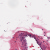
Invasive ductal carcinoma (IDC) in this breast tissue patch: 0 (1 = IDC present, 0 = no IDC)